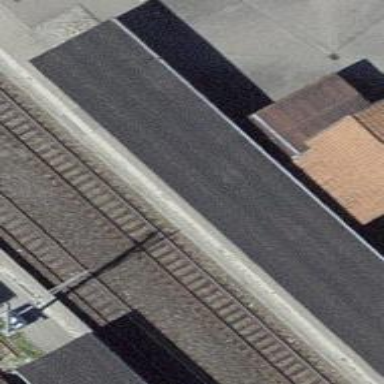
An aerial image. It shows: Railway stop with public transport stop position.